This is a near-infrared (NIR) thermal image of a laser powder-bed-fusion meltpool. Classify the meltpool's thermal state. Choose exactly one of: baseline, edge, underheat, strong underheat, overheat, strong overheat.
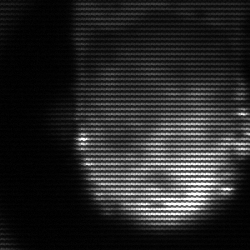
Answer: baseline